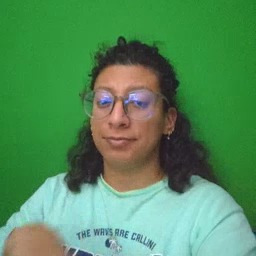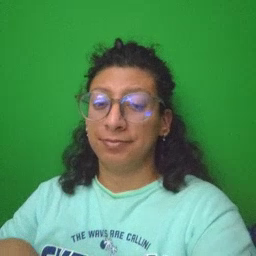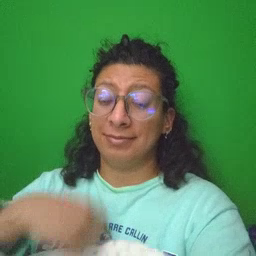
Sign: zipper